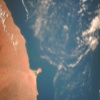
Label: water